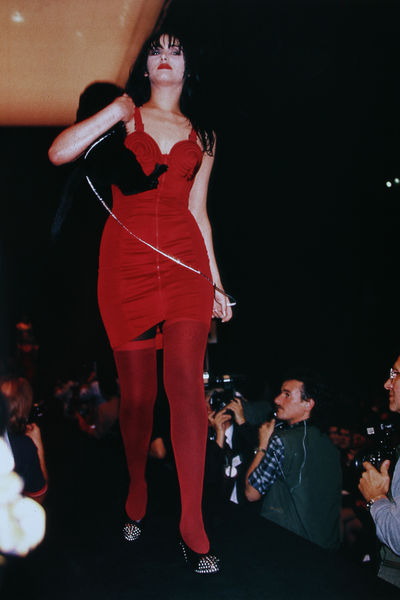
Titel: Gaultier-Kleid
Standort: viele Standorte
Institution: viele Standorte
Schlagwörter: dunkel, haut, weiß, gelb, frau, grau, hell, kariert, kleid, licht, mund, männer, nacht, schwarz, zimmer, hund, rot, mode, gedränge, schnurrbart, arm, arme, augen, hals, portrait, gehen, auge, haare, pose, leuchte, dekollete, dekoltee, lippe, lippen, schulter, hündchen, schuhe, leine, schnurbart, model, lippenstift, foto, fotografie, karos, strümpfe, schulterfrei, eng, gang, glitzer, strich, tasche, schuh, kurz, dekce, strumpfhose, zentral, erhoben, pumps, porträit, pullover, strass, raffungen, uni, betont, strumpfband, strapse, laufsteg, pailletten, modeschau, minikleid, fotograf, fotograph, mannequin, gleid, fotografen, büstier, deckenleuchte, fotographen, hihgheels, korsagenkleid, kros, stumpfband